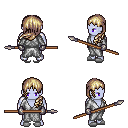
a pixel art fantasy rpg character, male body template, dark elf, purple skin, white robe, magenta pants, white blonde left-swept hairstyle, metal gloves, white slippers, spear, four views (front, back, left, right), 2x2 character sprite sheet, small pixel art, hard edges, no anti-aliasing